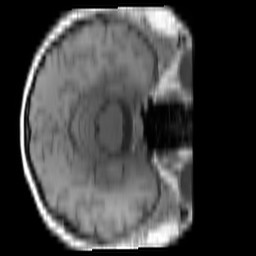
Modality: T1w
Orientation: axial
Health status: ill
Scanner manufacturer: siemens
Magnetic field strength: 3 T
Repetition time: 0.4 s
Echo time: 0.00246 s